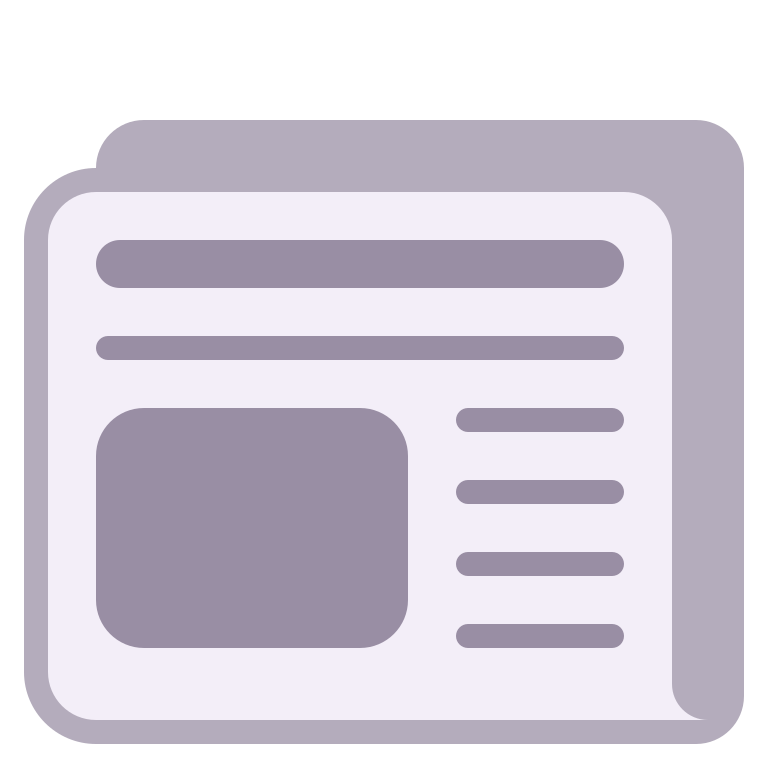
newspaper flat